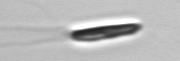
Label: Chrysochromulina